Question: I want to get all the events of the logged in user, who has the app installed.
This is not intended to be a public app and is for me only. The user (me) has has given the app permissions like below:

I'm using this code:
'''
<?php
// get all events for logged in fb user
require_once 'facebook.php';
$app_apikey = 'my-key-is-here';
$app_secret = 'my-secret-is-here';
$facebook = new Facebook($app_apikey, $app_secret);
$user_id = $facebook->require_login(); //returns my facebook user_id fine!
$events = $facebook->api_client->events_get($user_id); //returns nothing!
echo $events; //nothing
print_r($events); //no array to print
print_r(json_decode($events)); //no array to print
?>
'''
Any ideas on why I'm getting a no results from 'events.get()'?
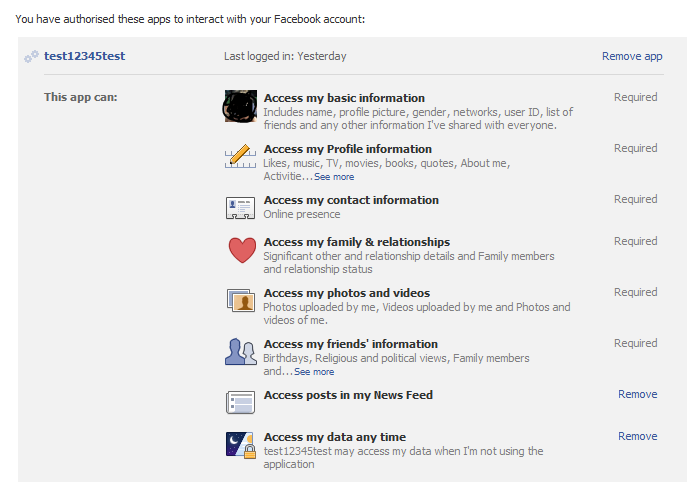
Answer: 1. It seems that you are using the old php-sdk? try using this one.
2. Make sure you have the user_events permission. Check this answer.
3. With the new SDK, it's as simple as: $events= $facebook->api('/me/events');